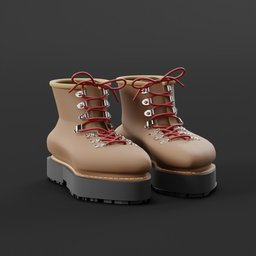
Label: people